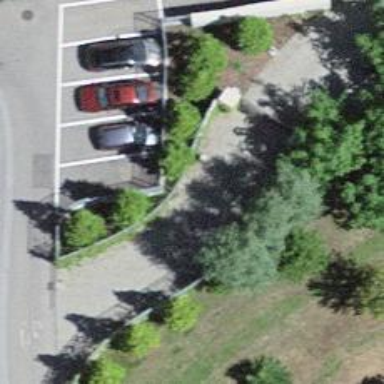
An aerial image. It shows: Gate.